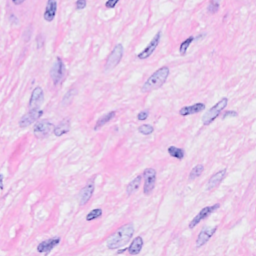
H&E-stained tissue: Breast